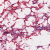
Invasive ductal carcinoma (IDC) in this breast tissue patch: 1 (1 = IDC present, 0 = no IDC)